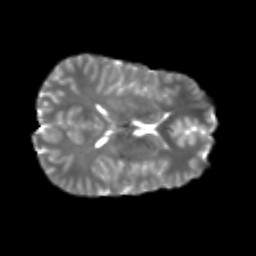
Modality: T2w
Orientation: axial
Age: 21
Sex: male
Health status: healthy
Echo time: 0.074 s